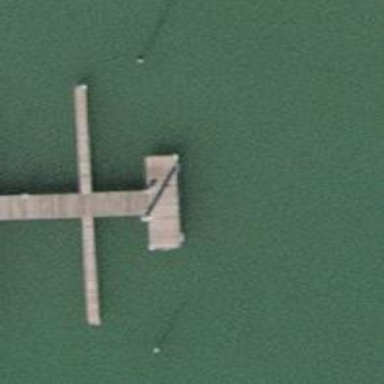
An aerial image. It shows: Man-made pier.